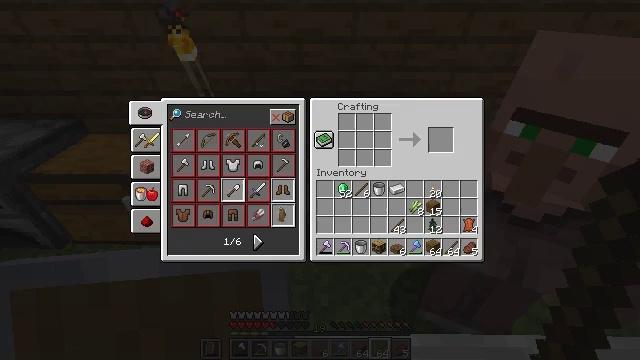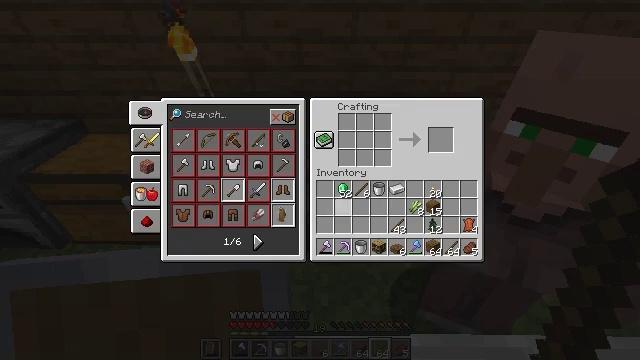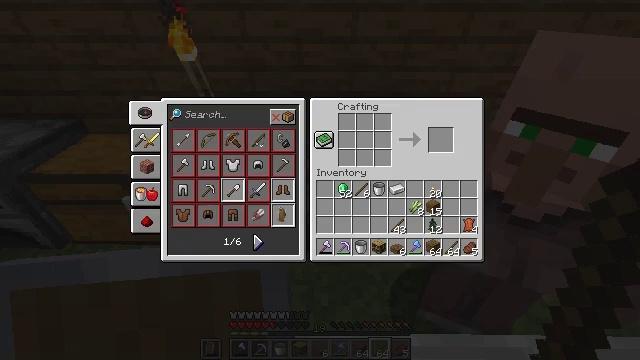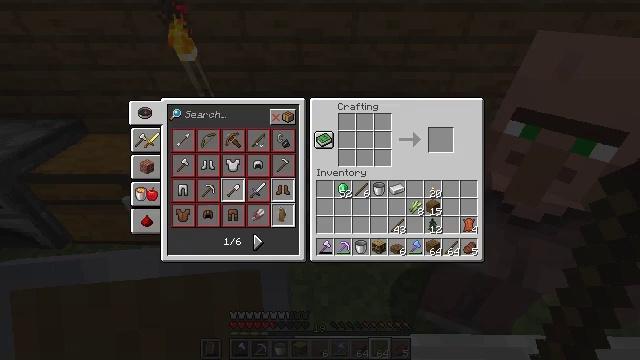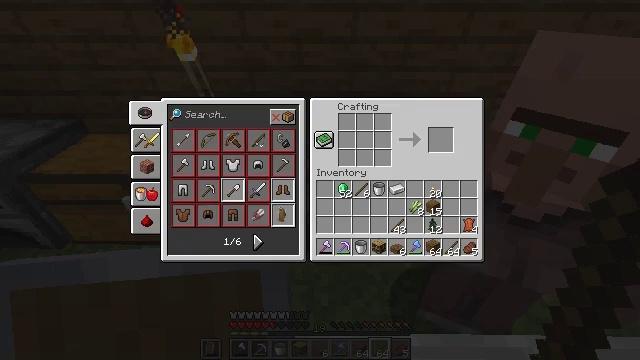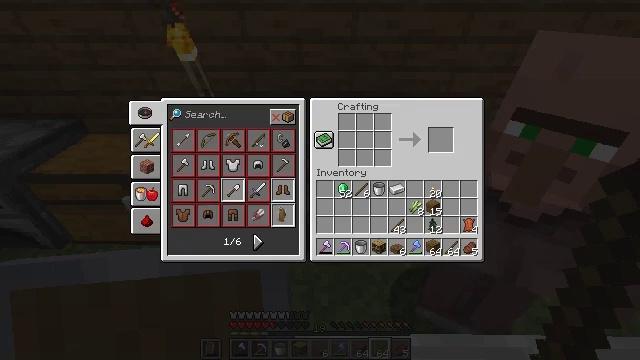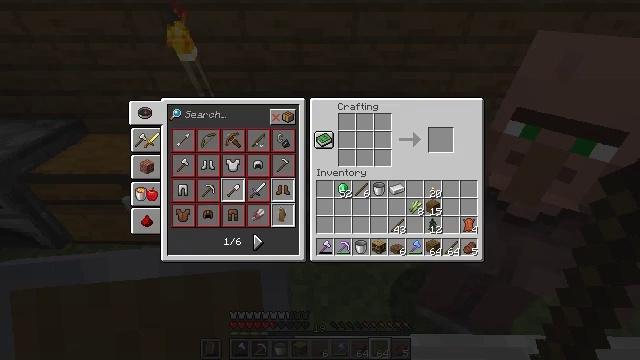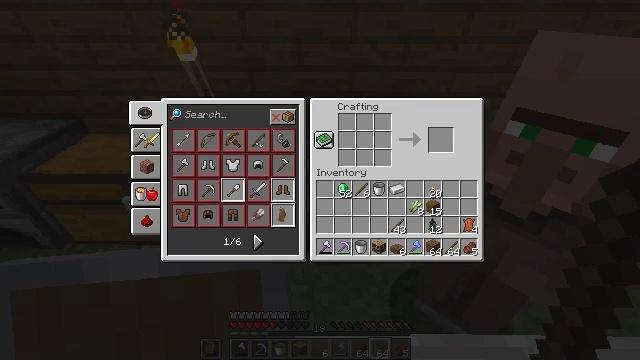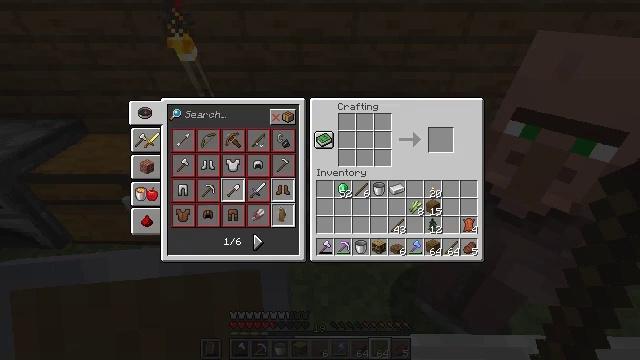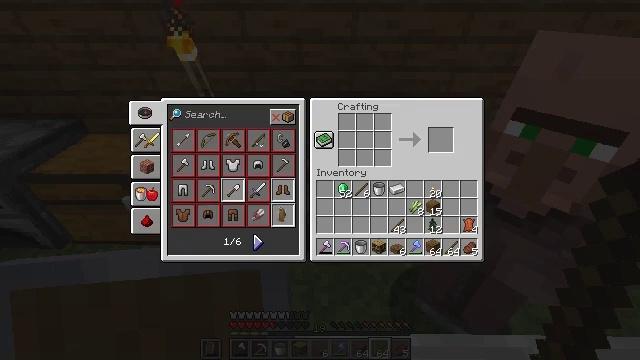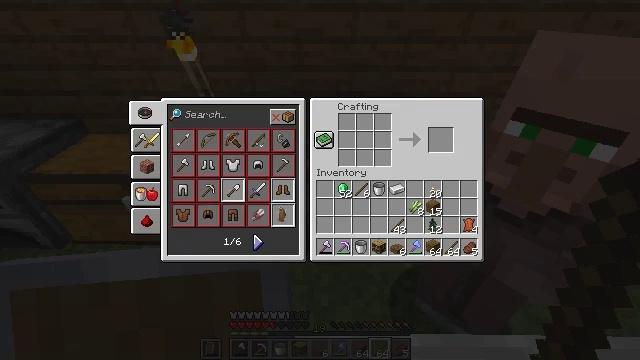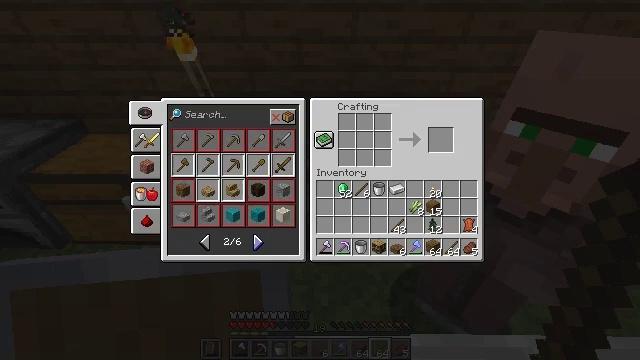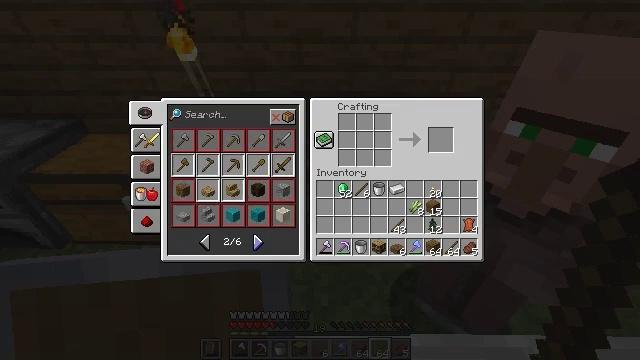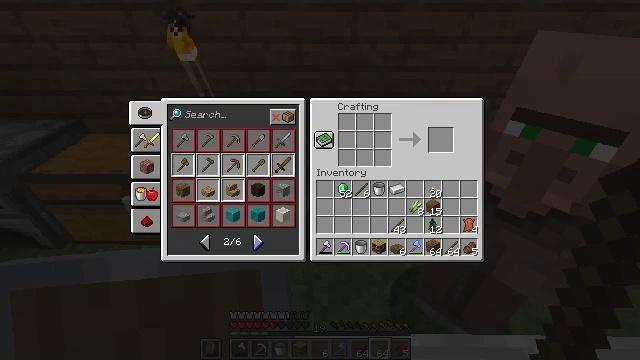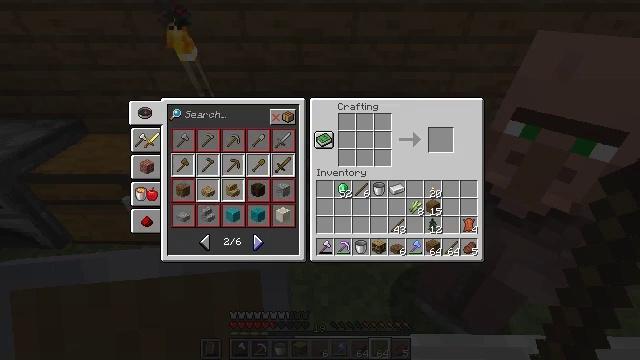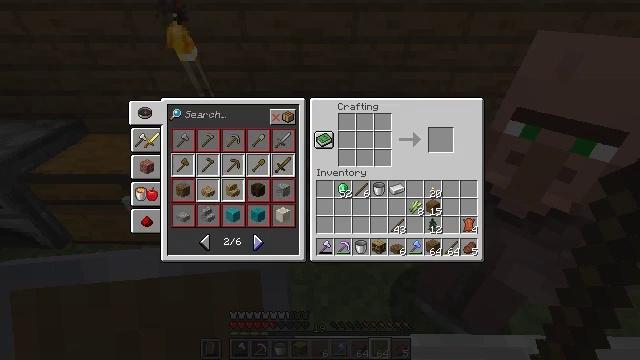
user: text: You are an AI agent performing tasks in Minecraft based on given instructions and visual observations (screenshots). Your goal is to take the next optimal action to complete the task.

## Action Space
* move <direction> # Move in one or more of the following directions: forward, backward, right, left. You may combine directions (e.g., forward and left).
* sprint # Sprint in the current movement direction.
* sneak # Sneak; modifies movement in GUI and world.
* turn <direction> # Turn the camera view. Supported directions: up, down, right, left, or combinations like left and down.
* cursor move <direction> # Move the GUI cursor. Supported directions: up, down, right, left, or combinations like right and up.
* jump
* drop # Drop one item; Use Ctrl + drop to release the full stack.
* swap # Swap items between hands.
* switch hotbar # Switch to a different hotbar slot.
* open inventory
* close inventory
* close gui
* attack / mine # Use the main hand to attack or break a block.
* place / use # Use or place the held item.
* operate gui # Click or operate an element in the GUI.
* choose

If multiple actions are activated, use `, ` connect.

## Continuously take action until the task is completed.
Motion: motion action
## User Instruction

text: Assemble wooden slabs and a bookshelf to create the lectern.
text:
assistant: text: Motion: sneak, cursor move left and down, open gui
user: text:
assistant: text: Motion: cursor move left and down
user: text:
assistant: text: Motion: cursor move left and down
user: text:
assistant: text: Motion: no_op
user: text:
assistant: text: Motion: no_op
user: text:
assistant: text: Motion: no_op
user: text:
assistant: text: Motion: no_op
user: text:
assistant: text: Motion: cursor move right and up
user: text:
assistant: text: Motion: no_op
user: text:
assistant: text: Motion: no_op
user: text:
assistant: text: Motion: operate gui
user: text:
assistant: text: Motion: operate gui
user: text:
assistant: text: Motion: no_op
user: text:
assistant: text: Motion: no_op
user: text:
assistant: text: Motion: no_op
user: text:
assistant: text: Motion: operate gui
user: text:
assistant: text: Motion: operate gui
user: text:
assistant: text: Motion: operate gui
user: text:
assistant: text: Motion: no_op
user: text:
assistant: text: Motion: no_op
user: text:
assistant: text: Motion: no_op
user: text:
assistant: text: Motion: no_op
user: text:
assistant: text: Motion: no_op
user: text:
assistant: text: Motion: operate gui
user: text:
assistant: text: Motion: operate gui
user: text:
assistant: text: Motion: no_op
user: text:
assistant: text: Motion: no_op
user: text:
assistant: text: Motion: no_op
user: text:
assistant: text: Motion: no_op
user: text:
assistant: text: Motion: no_op